Question: I want to calculate the average temperature per day within an specific time frame, for example average temperature on the date = 2021-03-11 between time = 14:23:00 and 16:53:00. I tried with a pivot_table the following:
'''
in_range_df = pd.pivot_table(df, values=['Air_temp'],
index=['Date','Time'],
aggfunc={'Air_temp':np.mean})
'''
The dataframe looks like this:

But how can I specify the time range now? Any help is appreciated.
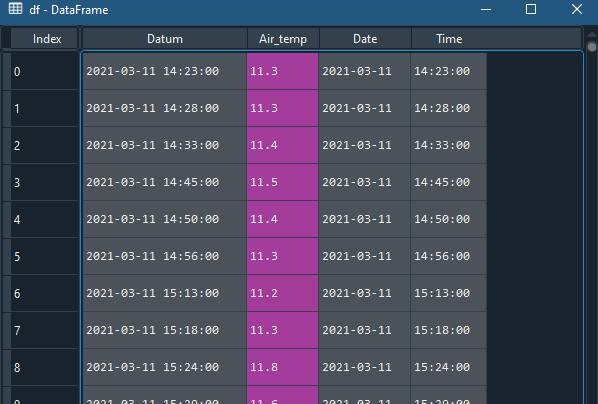
Answer: Usually you can use 'between' :
'''
df[df["Datum"].between('2021-03-11 14:23:00',
'2021-03-11 16:53:00',)]["Air_temp"].mean()
'''